Field crop: maize
Growth stage: 2
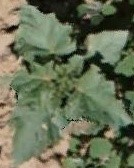
Species: datura